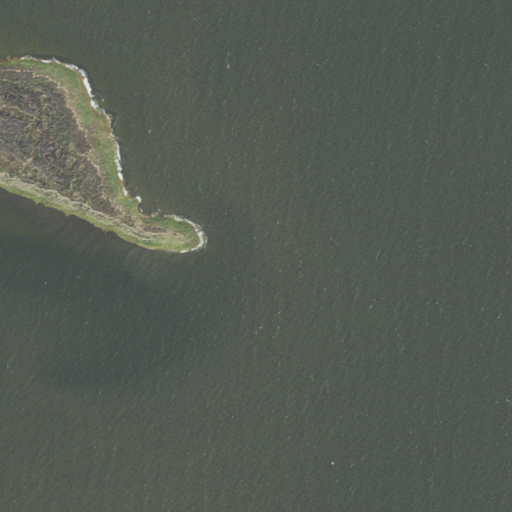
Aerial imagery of cape in North Carolina named Middle Bay Point containing open water and herbaceous wetlands